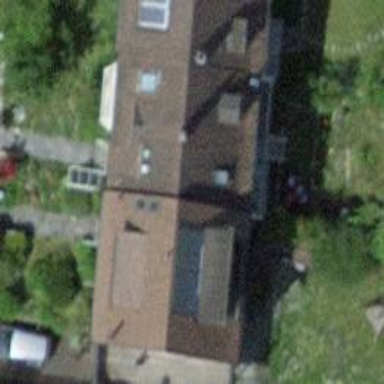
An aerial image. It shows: Terrace building.